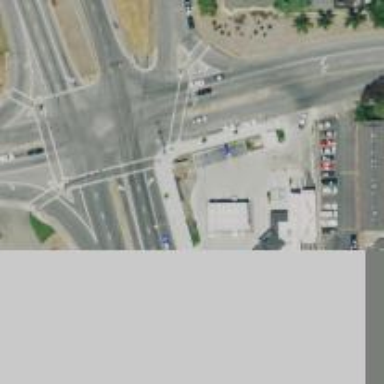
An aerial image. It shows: Solid stop line on the road.